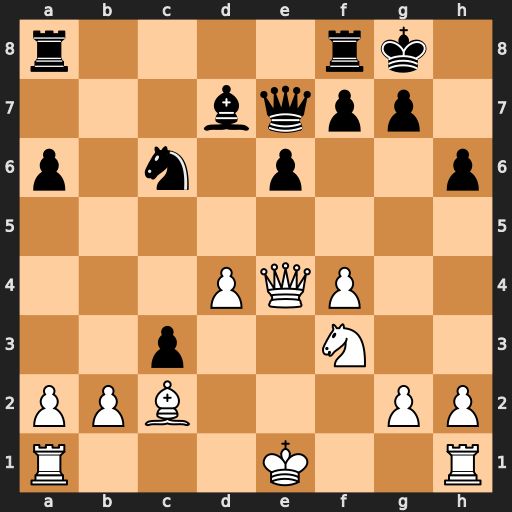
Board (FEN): r4rk1/3bqpp1/p1n1p2p/8/3PQP2/2p2N2/PPB3PP/R3K2R
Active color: w
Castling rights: KQ
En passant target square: -
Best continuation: Qh7#